Interaction volume radius: 10 \u00c5
Interaction volume height: 10 \u00c5
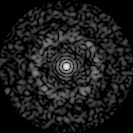
Disorder parameter: 0.8296